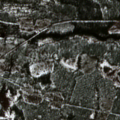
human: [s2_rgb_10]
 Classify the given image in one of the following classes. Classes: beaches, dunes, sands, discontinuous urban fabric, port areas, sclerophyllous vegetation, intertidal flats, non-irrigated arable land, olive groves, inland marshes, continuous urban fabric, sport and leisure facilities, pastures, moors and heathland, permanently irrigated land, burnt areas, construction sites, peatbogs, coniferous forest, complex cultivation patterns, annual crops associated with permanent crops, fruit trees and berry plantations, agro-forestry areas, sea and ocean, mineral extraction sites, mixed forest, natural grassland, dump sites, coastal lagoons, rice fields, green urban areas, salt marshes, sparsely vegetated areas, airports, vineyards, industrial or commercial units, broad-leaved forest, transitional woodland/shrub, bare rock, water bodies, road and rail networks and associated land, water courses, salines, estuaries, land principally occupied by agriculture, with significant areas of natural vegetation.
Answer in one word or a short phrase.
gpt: coniferous forest, transitional woodland/shrub, peatbogs